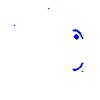
Particle: pion